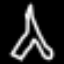
Label: The Eiffel Tower